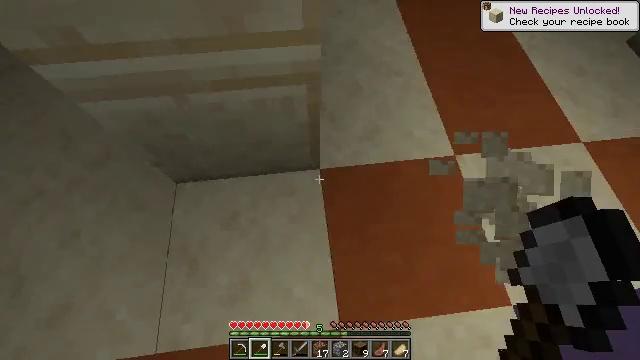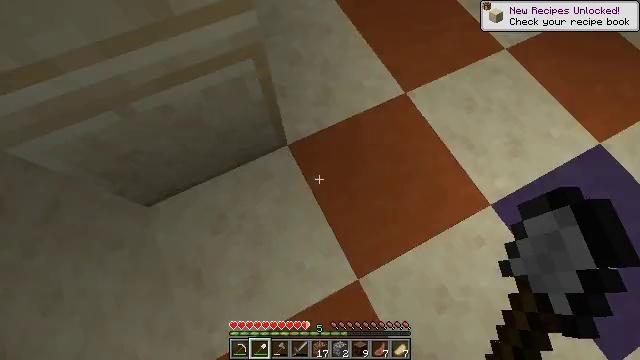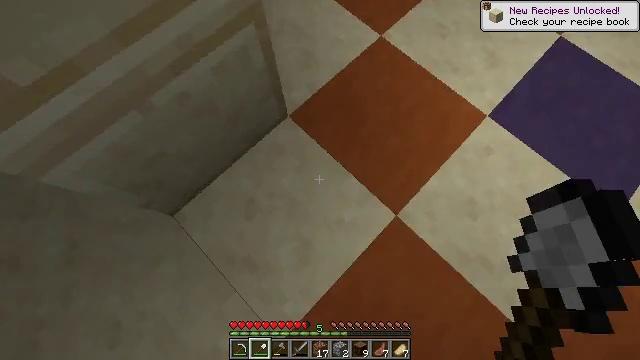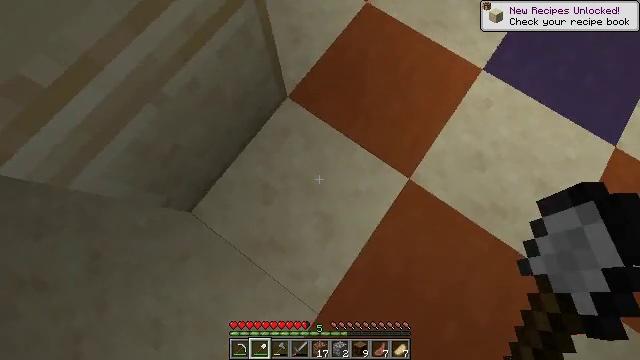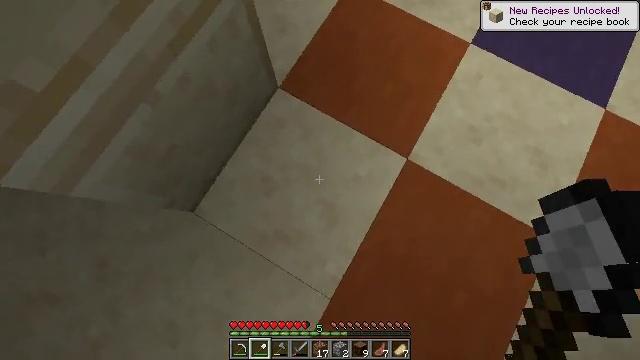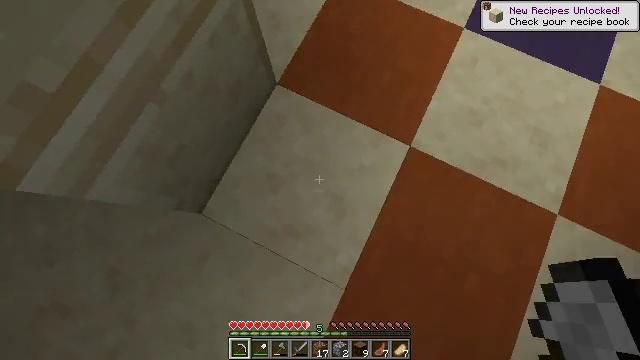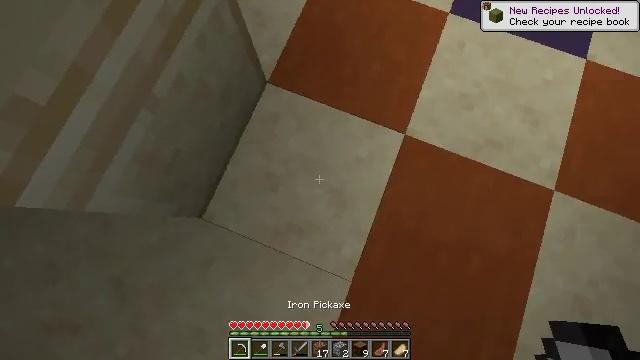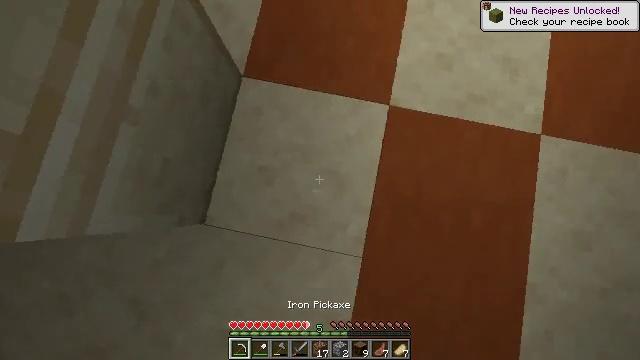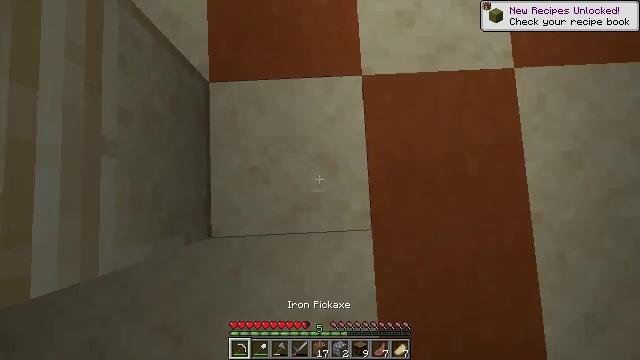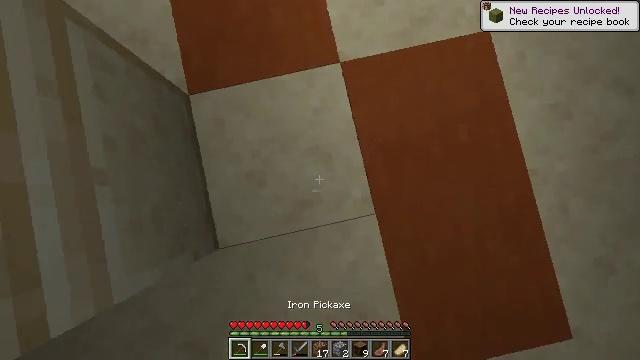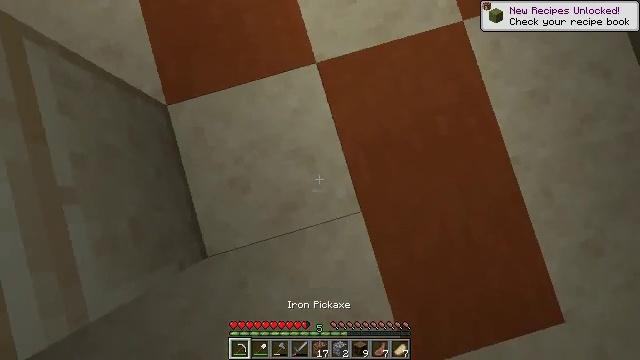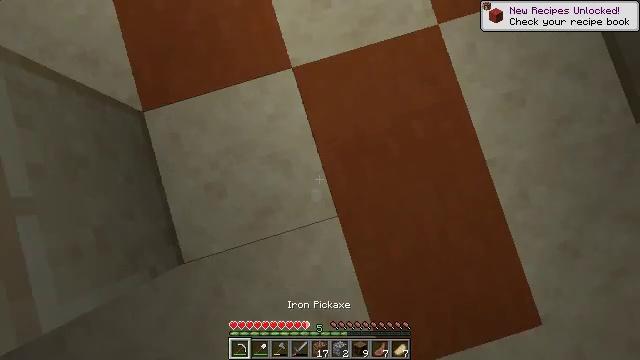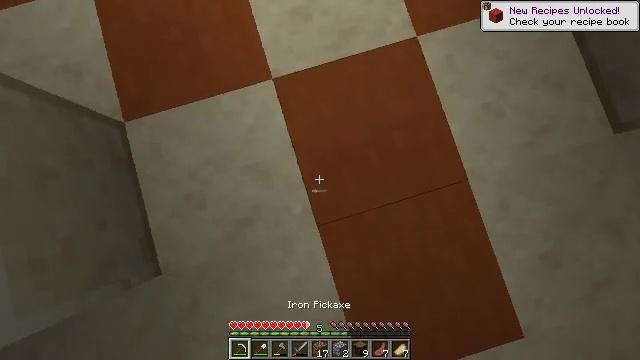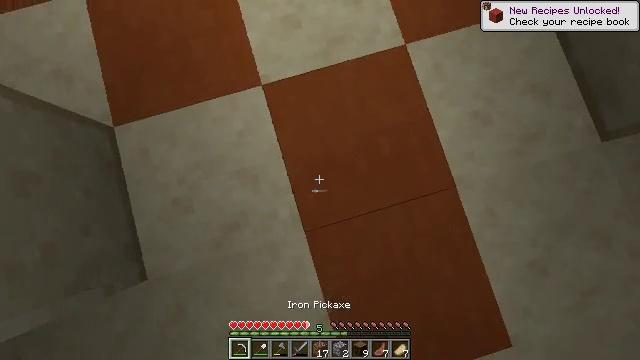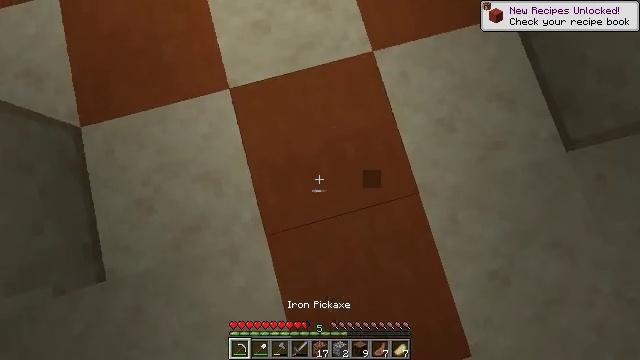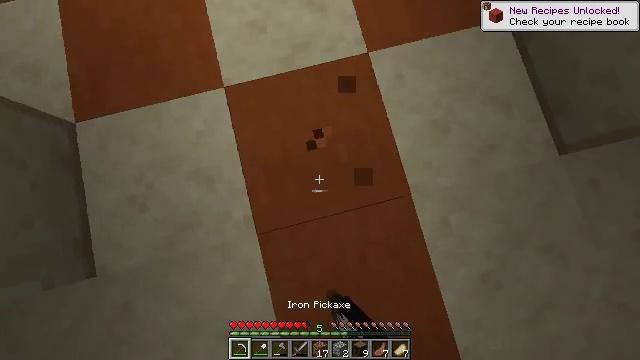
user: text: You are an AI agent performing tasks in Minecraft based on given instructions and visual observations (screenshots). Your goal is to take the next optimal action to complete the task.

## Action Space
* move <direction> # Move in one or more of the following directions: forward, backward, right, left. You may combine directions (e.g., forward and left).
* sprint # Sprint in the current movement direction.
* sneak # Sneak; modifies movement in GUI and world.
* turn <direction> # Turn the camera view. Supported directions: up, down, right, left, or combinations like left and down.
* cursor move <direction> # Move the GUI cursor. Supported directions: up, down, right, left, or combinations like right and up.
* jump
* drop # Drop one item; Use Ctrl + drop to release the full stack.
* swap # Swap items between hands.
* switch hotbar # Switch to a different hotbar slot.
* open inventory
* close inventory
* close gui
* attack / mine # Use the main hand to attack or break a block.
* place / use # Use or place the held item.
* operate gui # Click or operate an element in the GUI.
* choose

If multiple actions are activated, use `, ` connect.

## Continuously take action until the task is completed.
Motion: motion action
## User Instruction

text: Gather orange terracotta blocks.
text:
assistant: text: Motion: move left, turn right and down
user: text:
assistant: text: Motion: move left, turn right and down
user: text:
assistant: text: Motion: turn right and down
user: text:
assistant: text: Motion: turn right and down
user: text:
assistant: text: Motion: turn right, switch to hotbar 1
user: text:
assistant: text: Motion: turn right, switch to hotbar 1
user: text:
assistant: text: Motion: turn right and down, switch to hotbar 1
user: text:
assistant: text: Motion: turn right and down
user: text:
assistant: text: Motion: turn right and down
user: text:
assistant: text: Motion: move right, turn right
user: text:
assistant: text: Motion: move right
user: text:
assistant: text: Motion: move right, turn up
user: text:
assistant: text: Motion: move right, turn up
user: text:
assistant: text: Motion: turn left and up, attack / mine
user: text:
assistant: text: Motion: turn left, attack / mine
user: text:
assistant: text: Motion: turn left, attack / mine
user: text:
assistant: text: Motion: turn left and up, attack / mine
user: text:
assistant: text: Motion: turn left, attack / mine
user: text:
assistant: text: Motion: turn left, attack / mine
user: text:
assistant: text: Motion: turn left, attack / mine
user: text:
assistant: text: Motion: turn left, attack / mine
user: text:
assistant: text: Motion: turn left, attack / mine
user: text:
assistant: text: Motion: attack / mine
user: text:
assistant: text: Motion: attack / mine
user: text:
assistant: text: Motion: attack / mine
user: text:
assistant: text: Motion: attack / mine